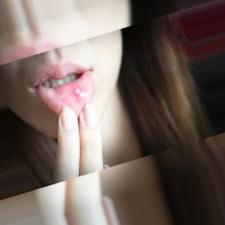
Condition: Mouth Ulcer